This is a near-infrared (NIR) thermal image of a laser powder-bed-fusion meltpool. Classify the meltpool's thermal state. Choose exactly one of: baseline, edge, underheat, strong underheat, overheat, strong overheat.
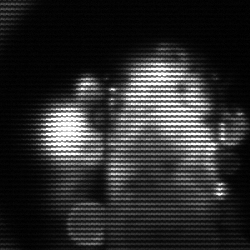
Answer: strong underheat